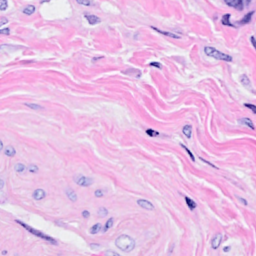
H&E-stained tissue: Breast